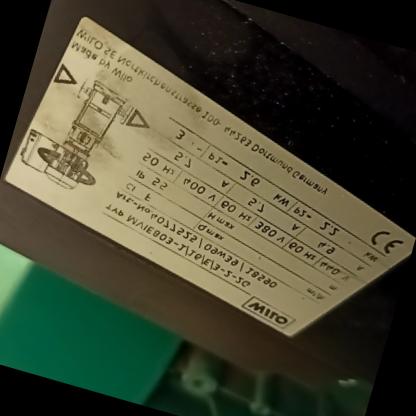
Klasa: tabliczka-znamionowa